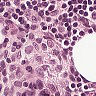
Metastatic tissue present: no